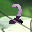
Label: 2